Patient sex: M
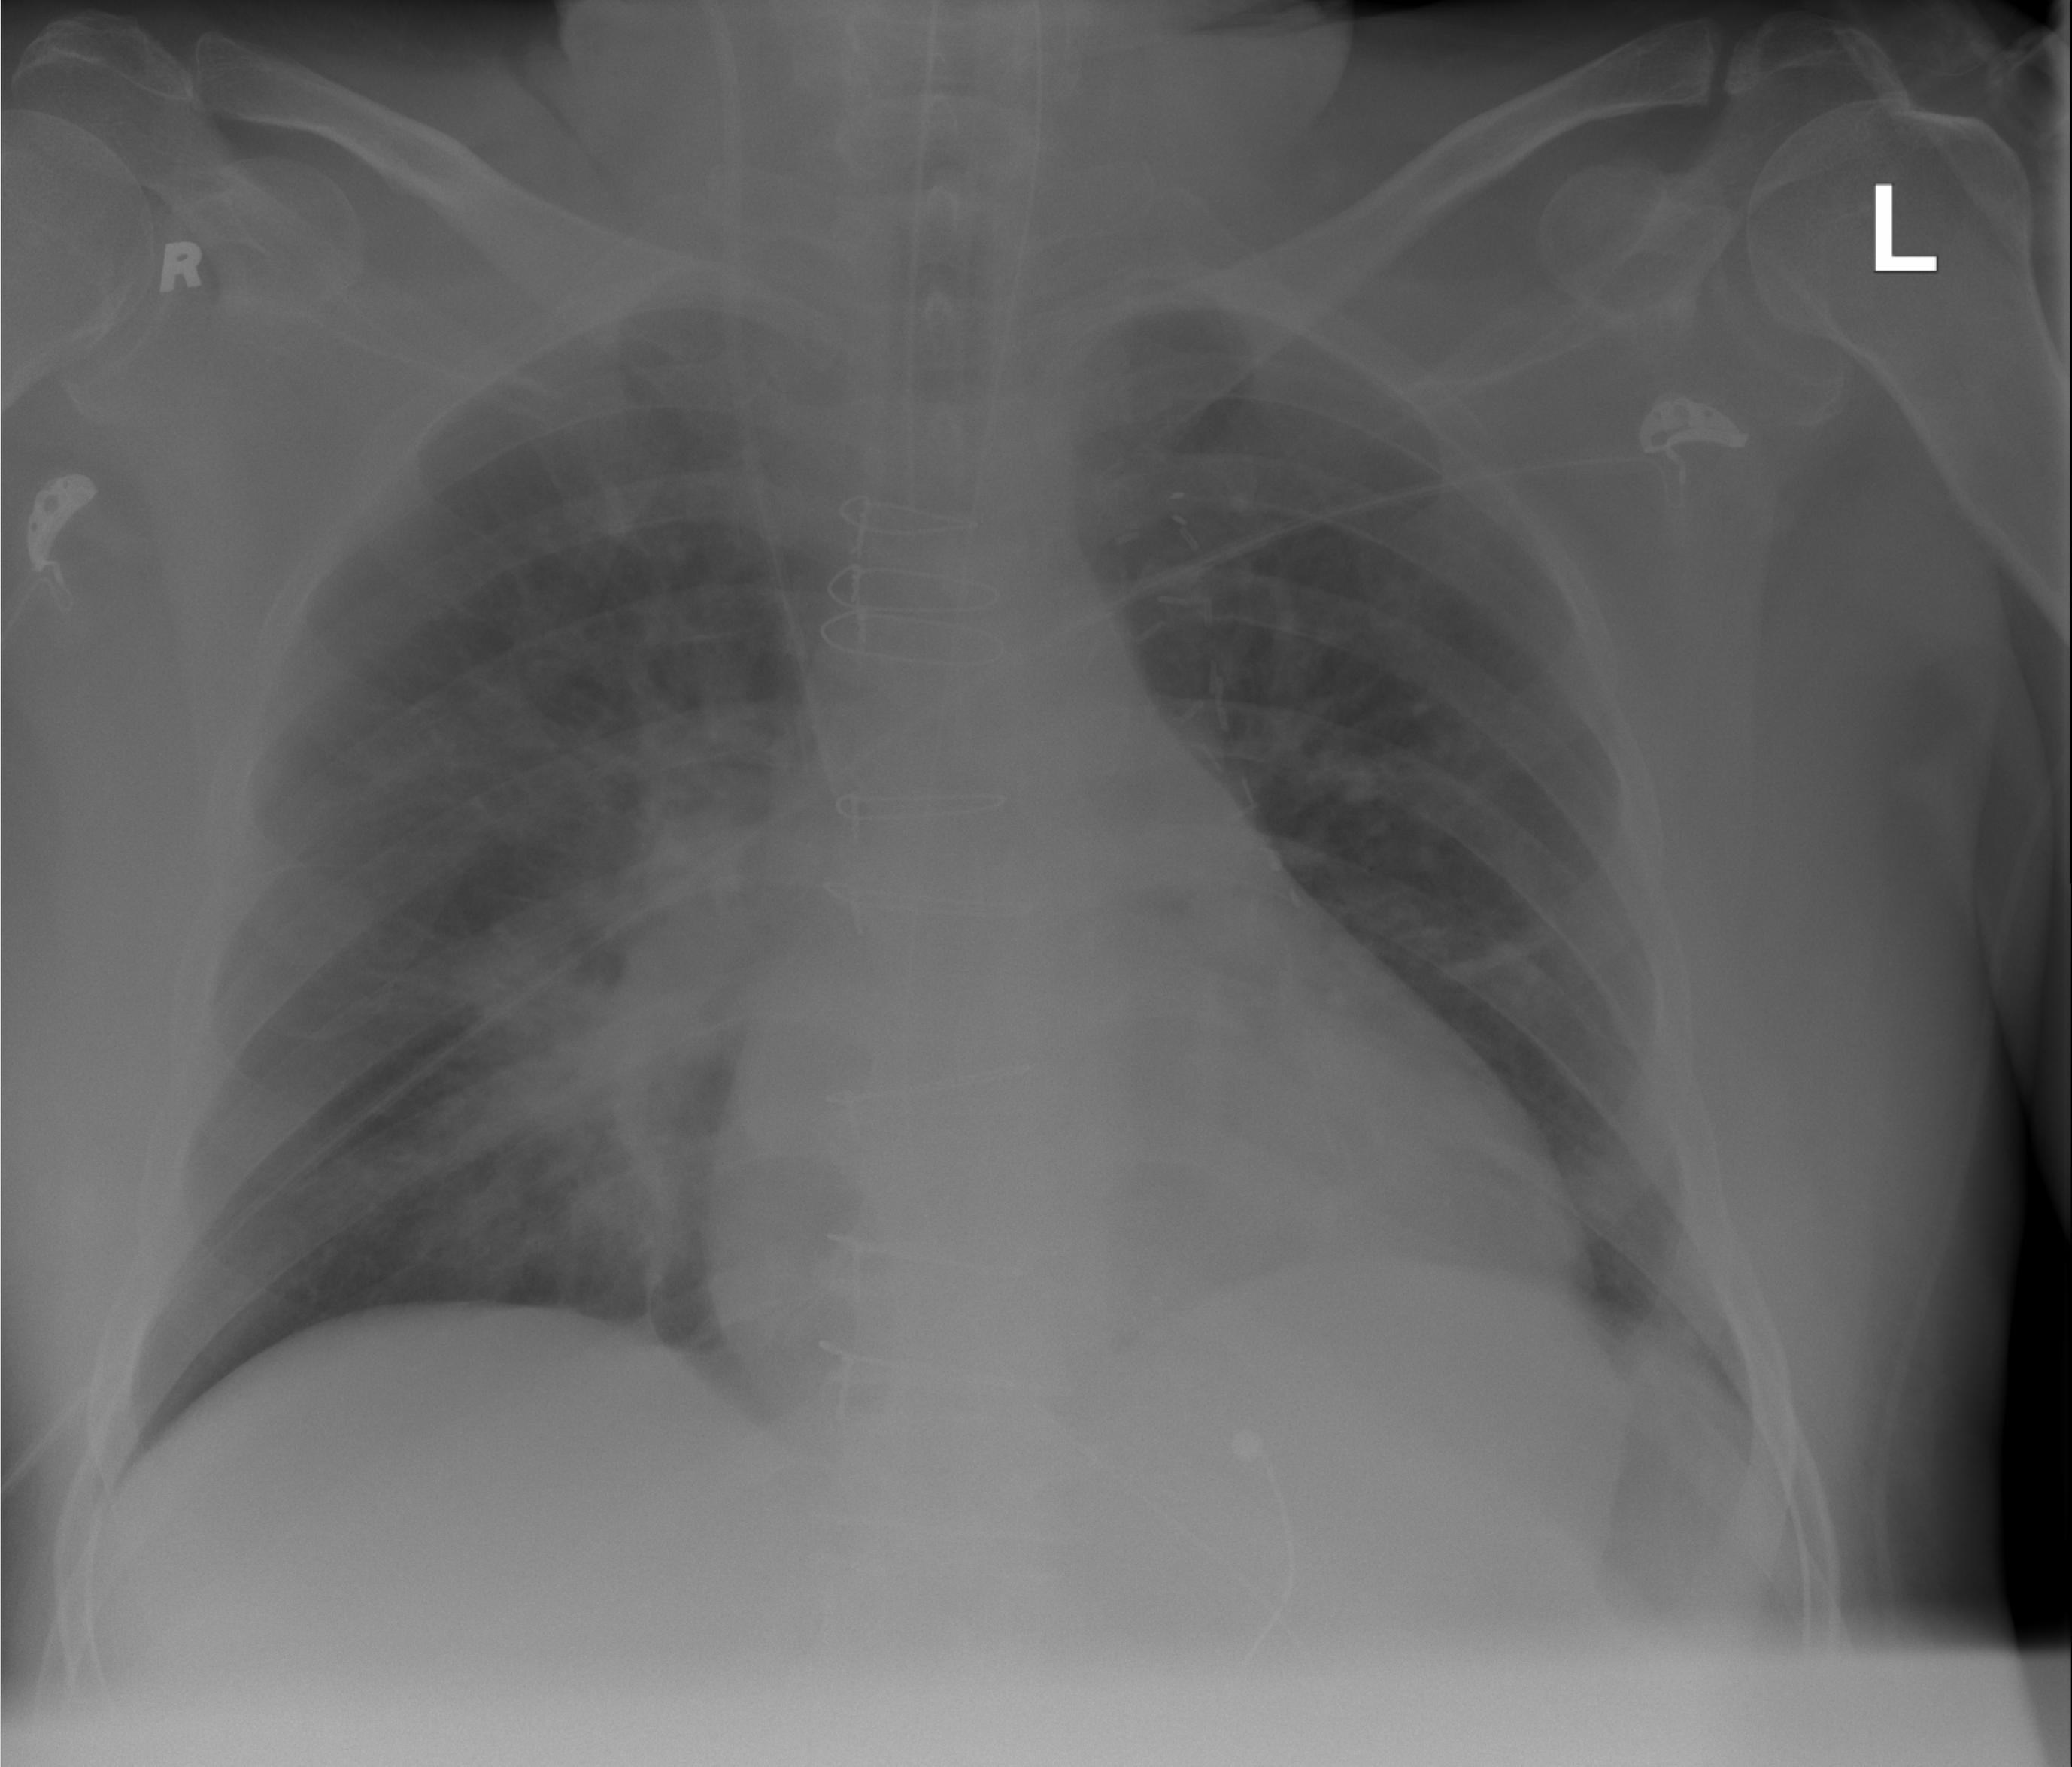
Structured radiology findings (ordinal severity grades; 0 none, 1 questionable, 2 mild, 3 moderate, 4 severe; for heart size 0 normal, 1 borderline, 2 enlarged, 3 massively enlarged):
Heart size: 2
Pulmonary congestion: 2
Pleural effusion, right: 0
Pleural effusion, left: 0
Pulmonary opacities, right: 2
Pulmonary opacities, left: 0
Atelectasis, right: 0
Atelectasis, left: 2